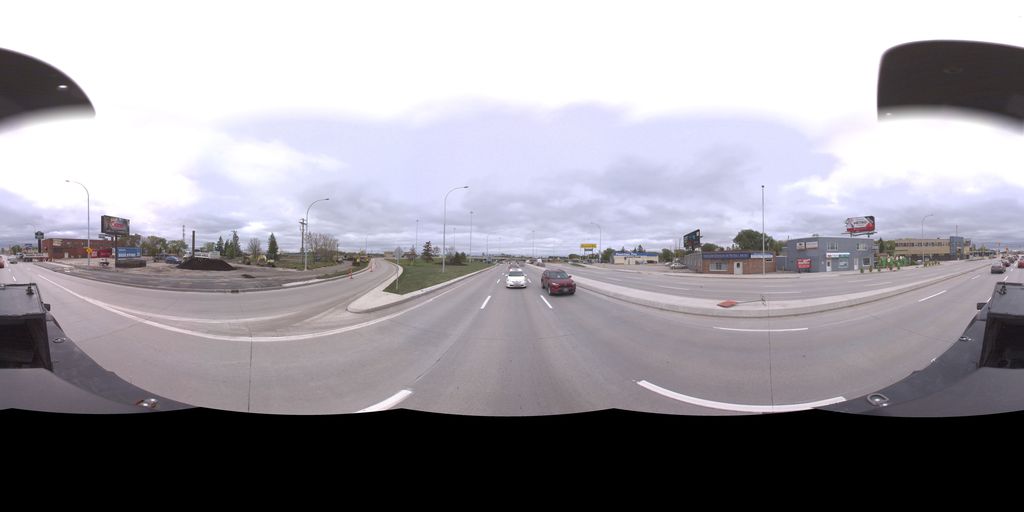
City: winnipeg